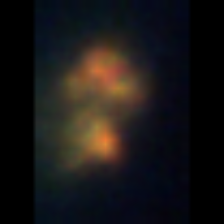
Taxon: Unknown_detritus
Group: Unknown